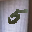
Label: 5